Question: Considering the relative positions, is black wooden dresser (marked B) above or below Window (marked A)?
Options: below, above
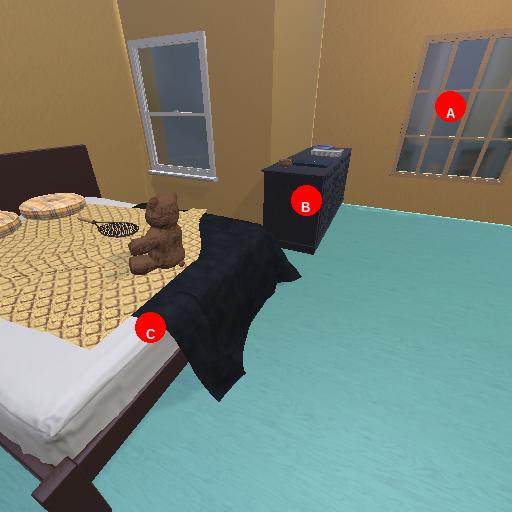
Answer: below